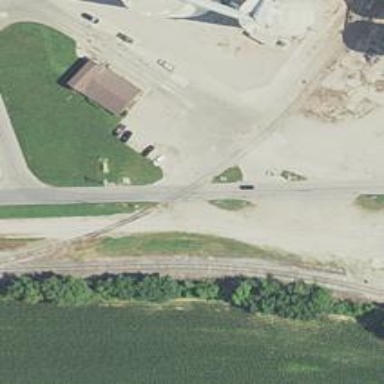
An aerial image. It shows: Railway level crossing.